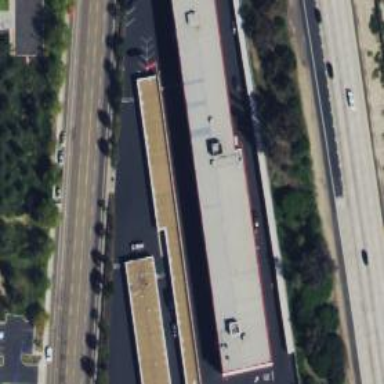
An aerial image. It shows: Industrial building.